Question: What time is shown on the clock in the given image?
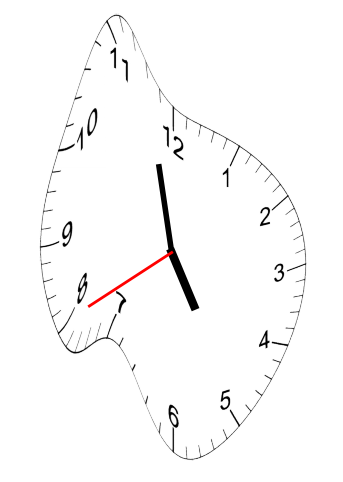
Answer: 04:57:40